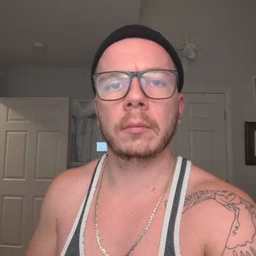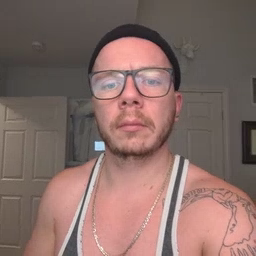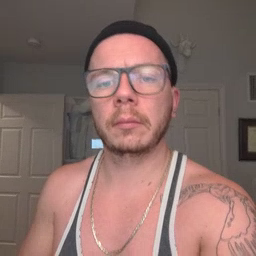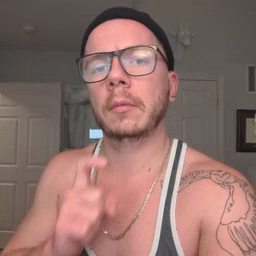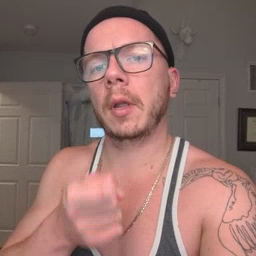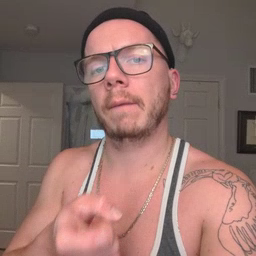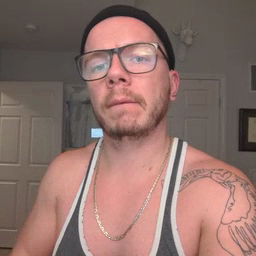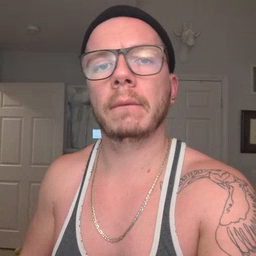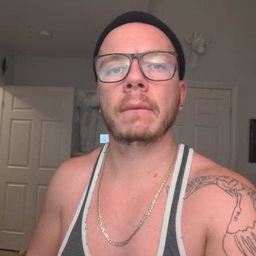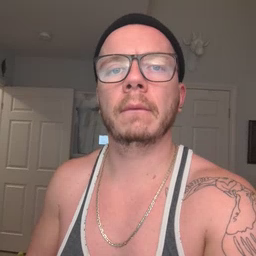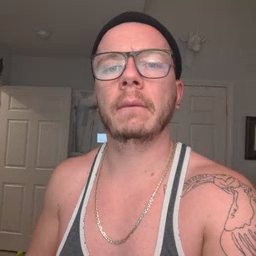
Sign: give